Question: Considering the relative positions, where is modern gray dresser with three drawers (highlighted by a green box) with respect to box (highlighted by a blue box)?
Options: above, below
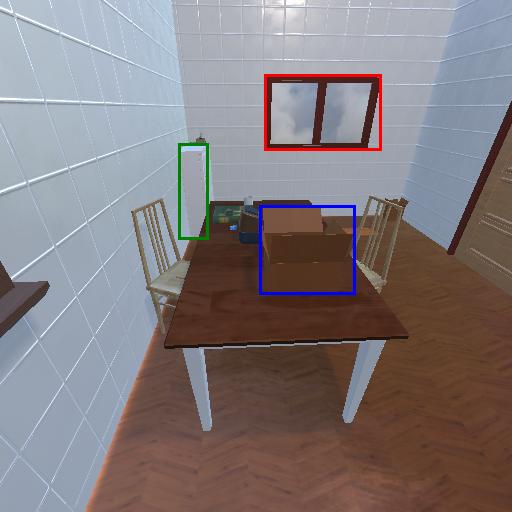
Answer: above